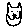
Label: cat